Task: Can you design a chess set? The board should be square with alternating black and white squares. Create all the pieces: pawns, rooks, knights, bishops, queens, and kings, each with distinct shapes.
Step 36:
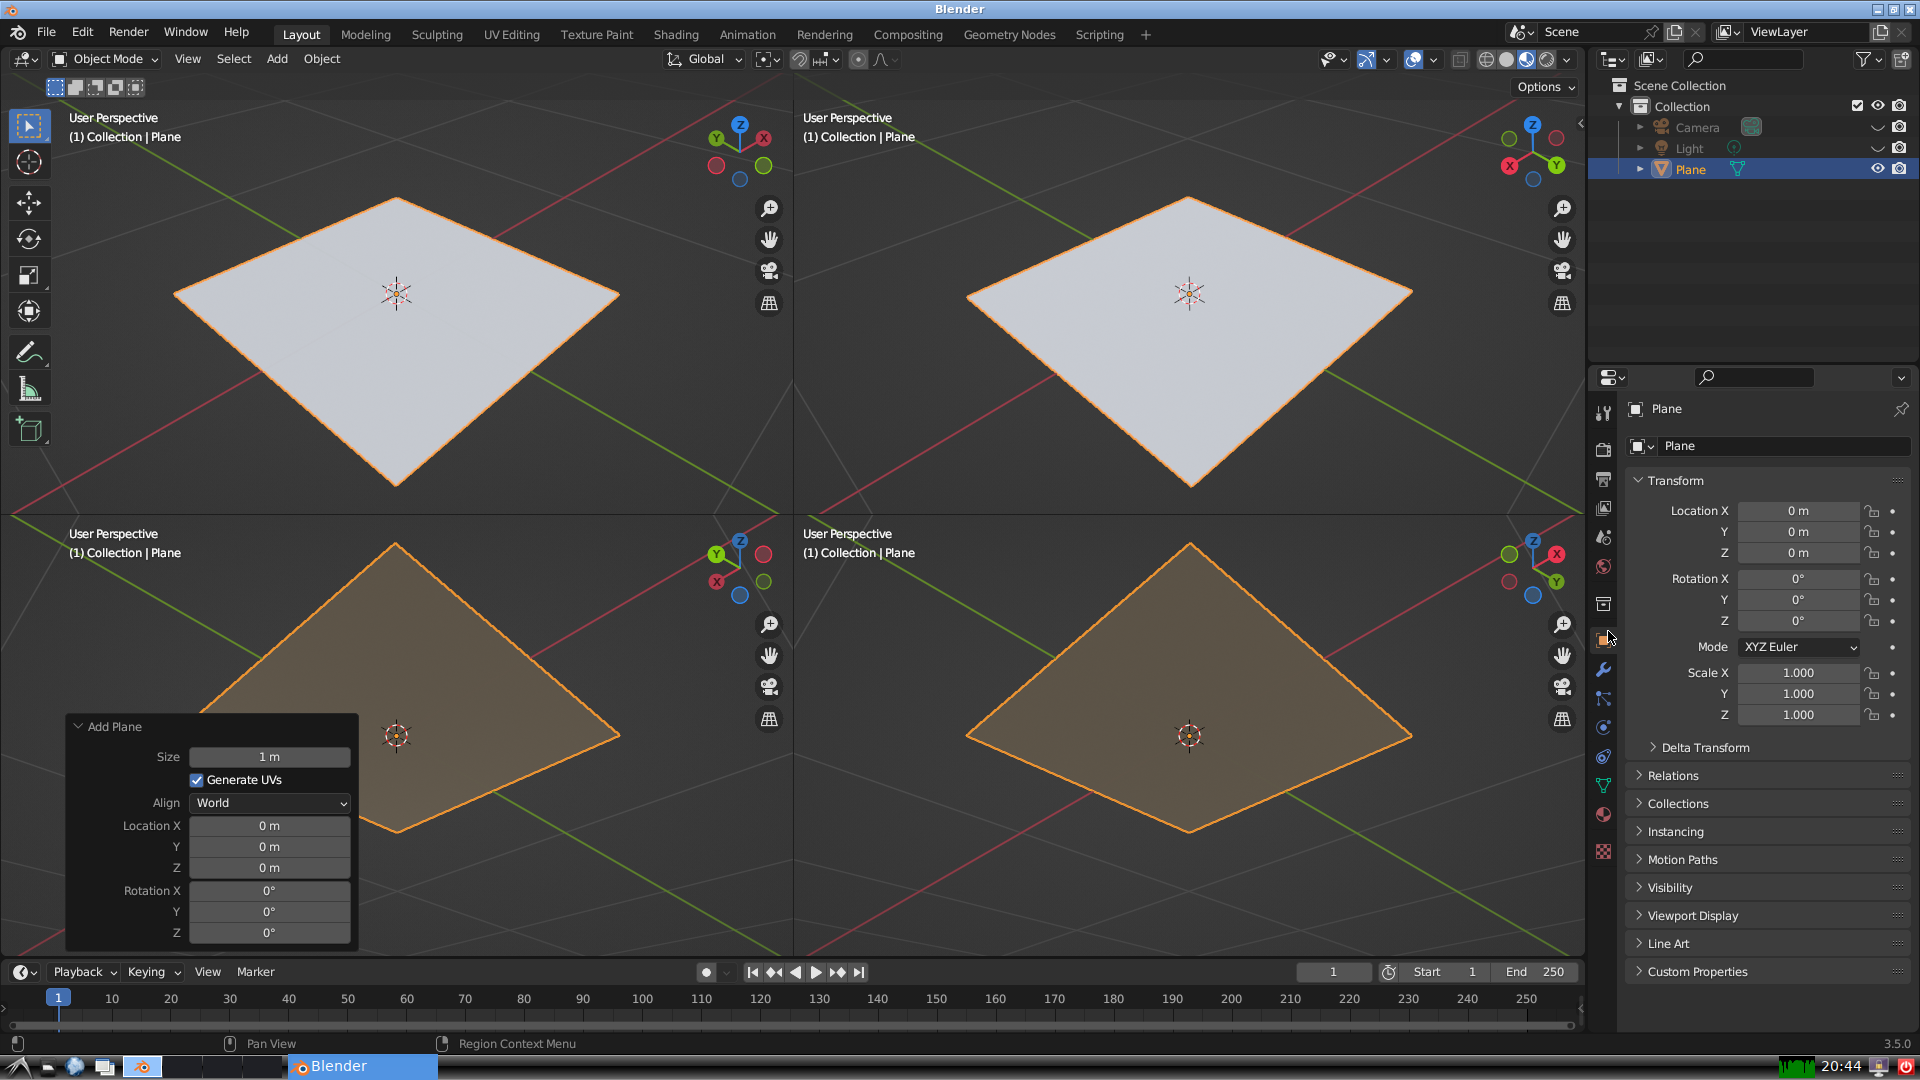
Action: {"mouse_move": [1732, 445]}